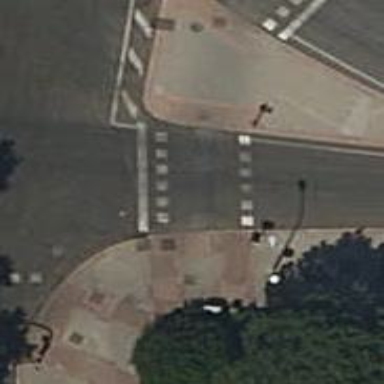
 there are traffic signals and zebra crossing."